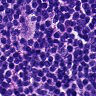
Metastatic tissue present: no